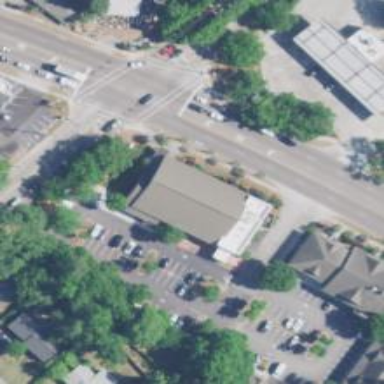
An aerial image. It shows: Pharmacy providing healthcare services.